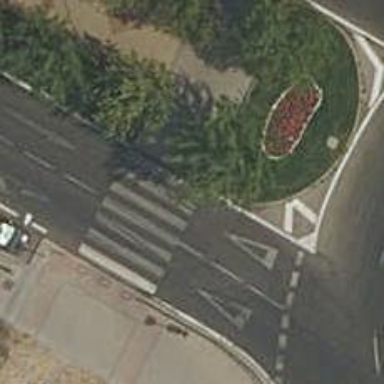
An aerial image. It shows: Uncontrolled zebra crossing on the road.